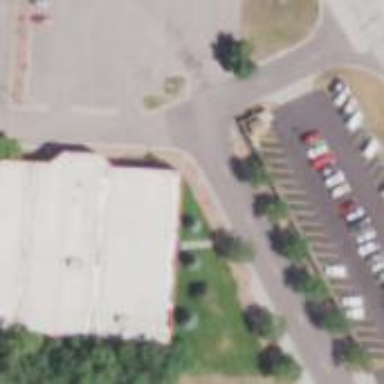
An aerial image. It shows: Commercial building.